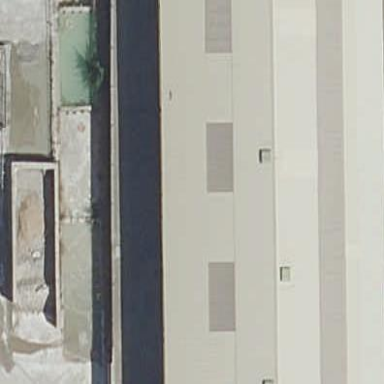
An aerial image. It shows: Industrial building.